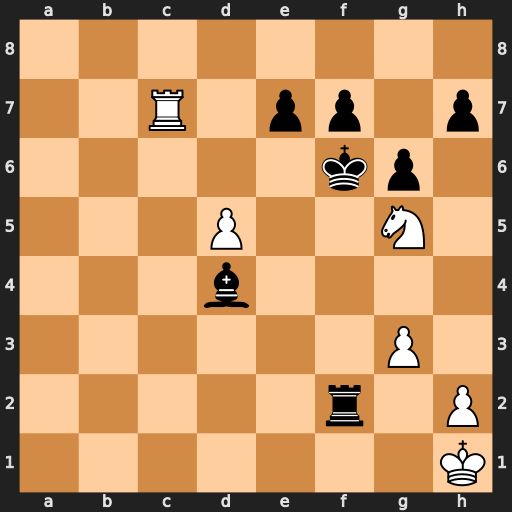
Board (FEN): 8/2R1pp1p/5kp1/3P2N1/3b4/6P1/5r1P/7K
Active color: w
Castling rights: -
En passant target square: -
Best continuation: Ne4+ Kg7 Nxf2